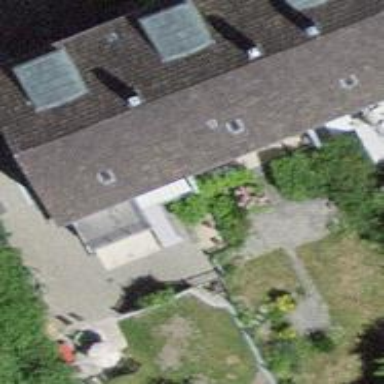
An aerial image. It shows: Terrace building.